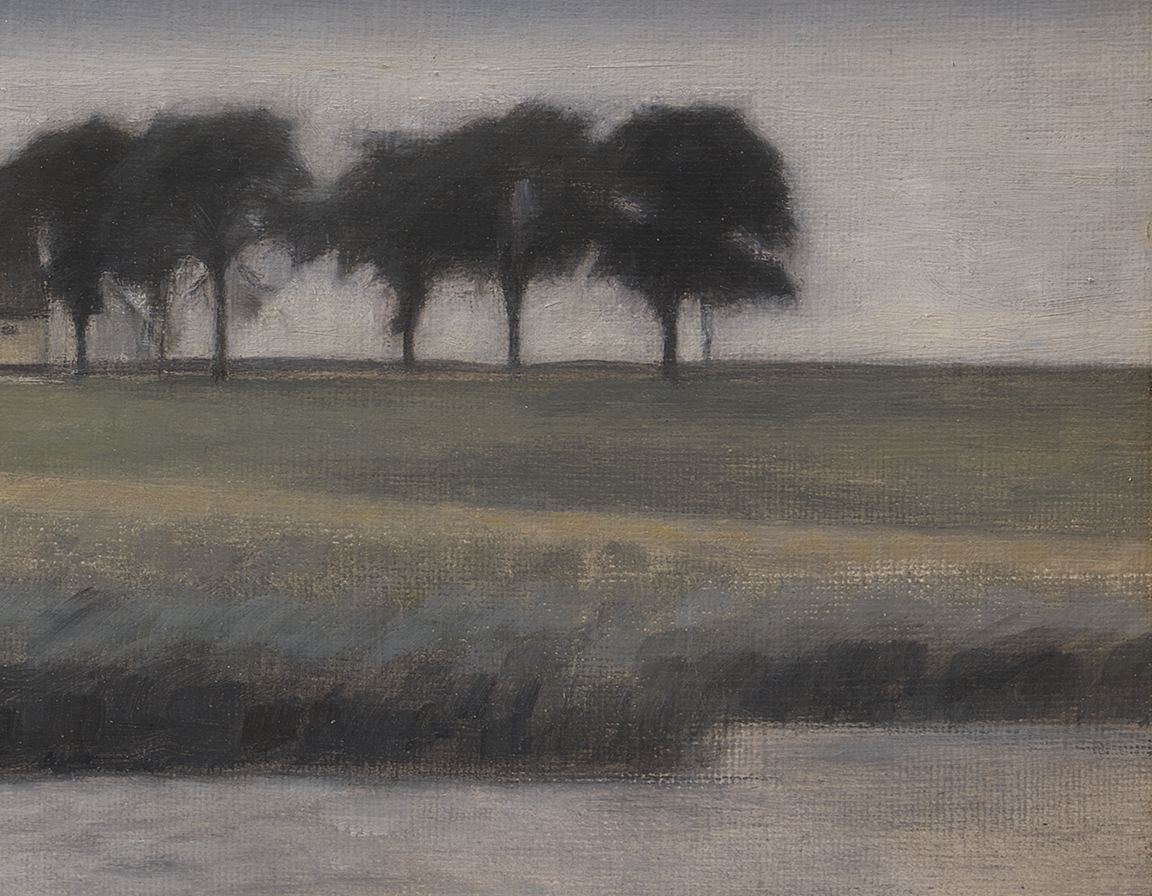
landscape painting, wide, overcast daylight, cluster of dark trees at horizon above flat green field dark embankment and grey water in foreground grey overcast sky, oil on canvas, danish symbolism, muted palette